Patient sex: M
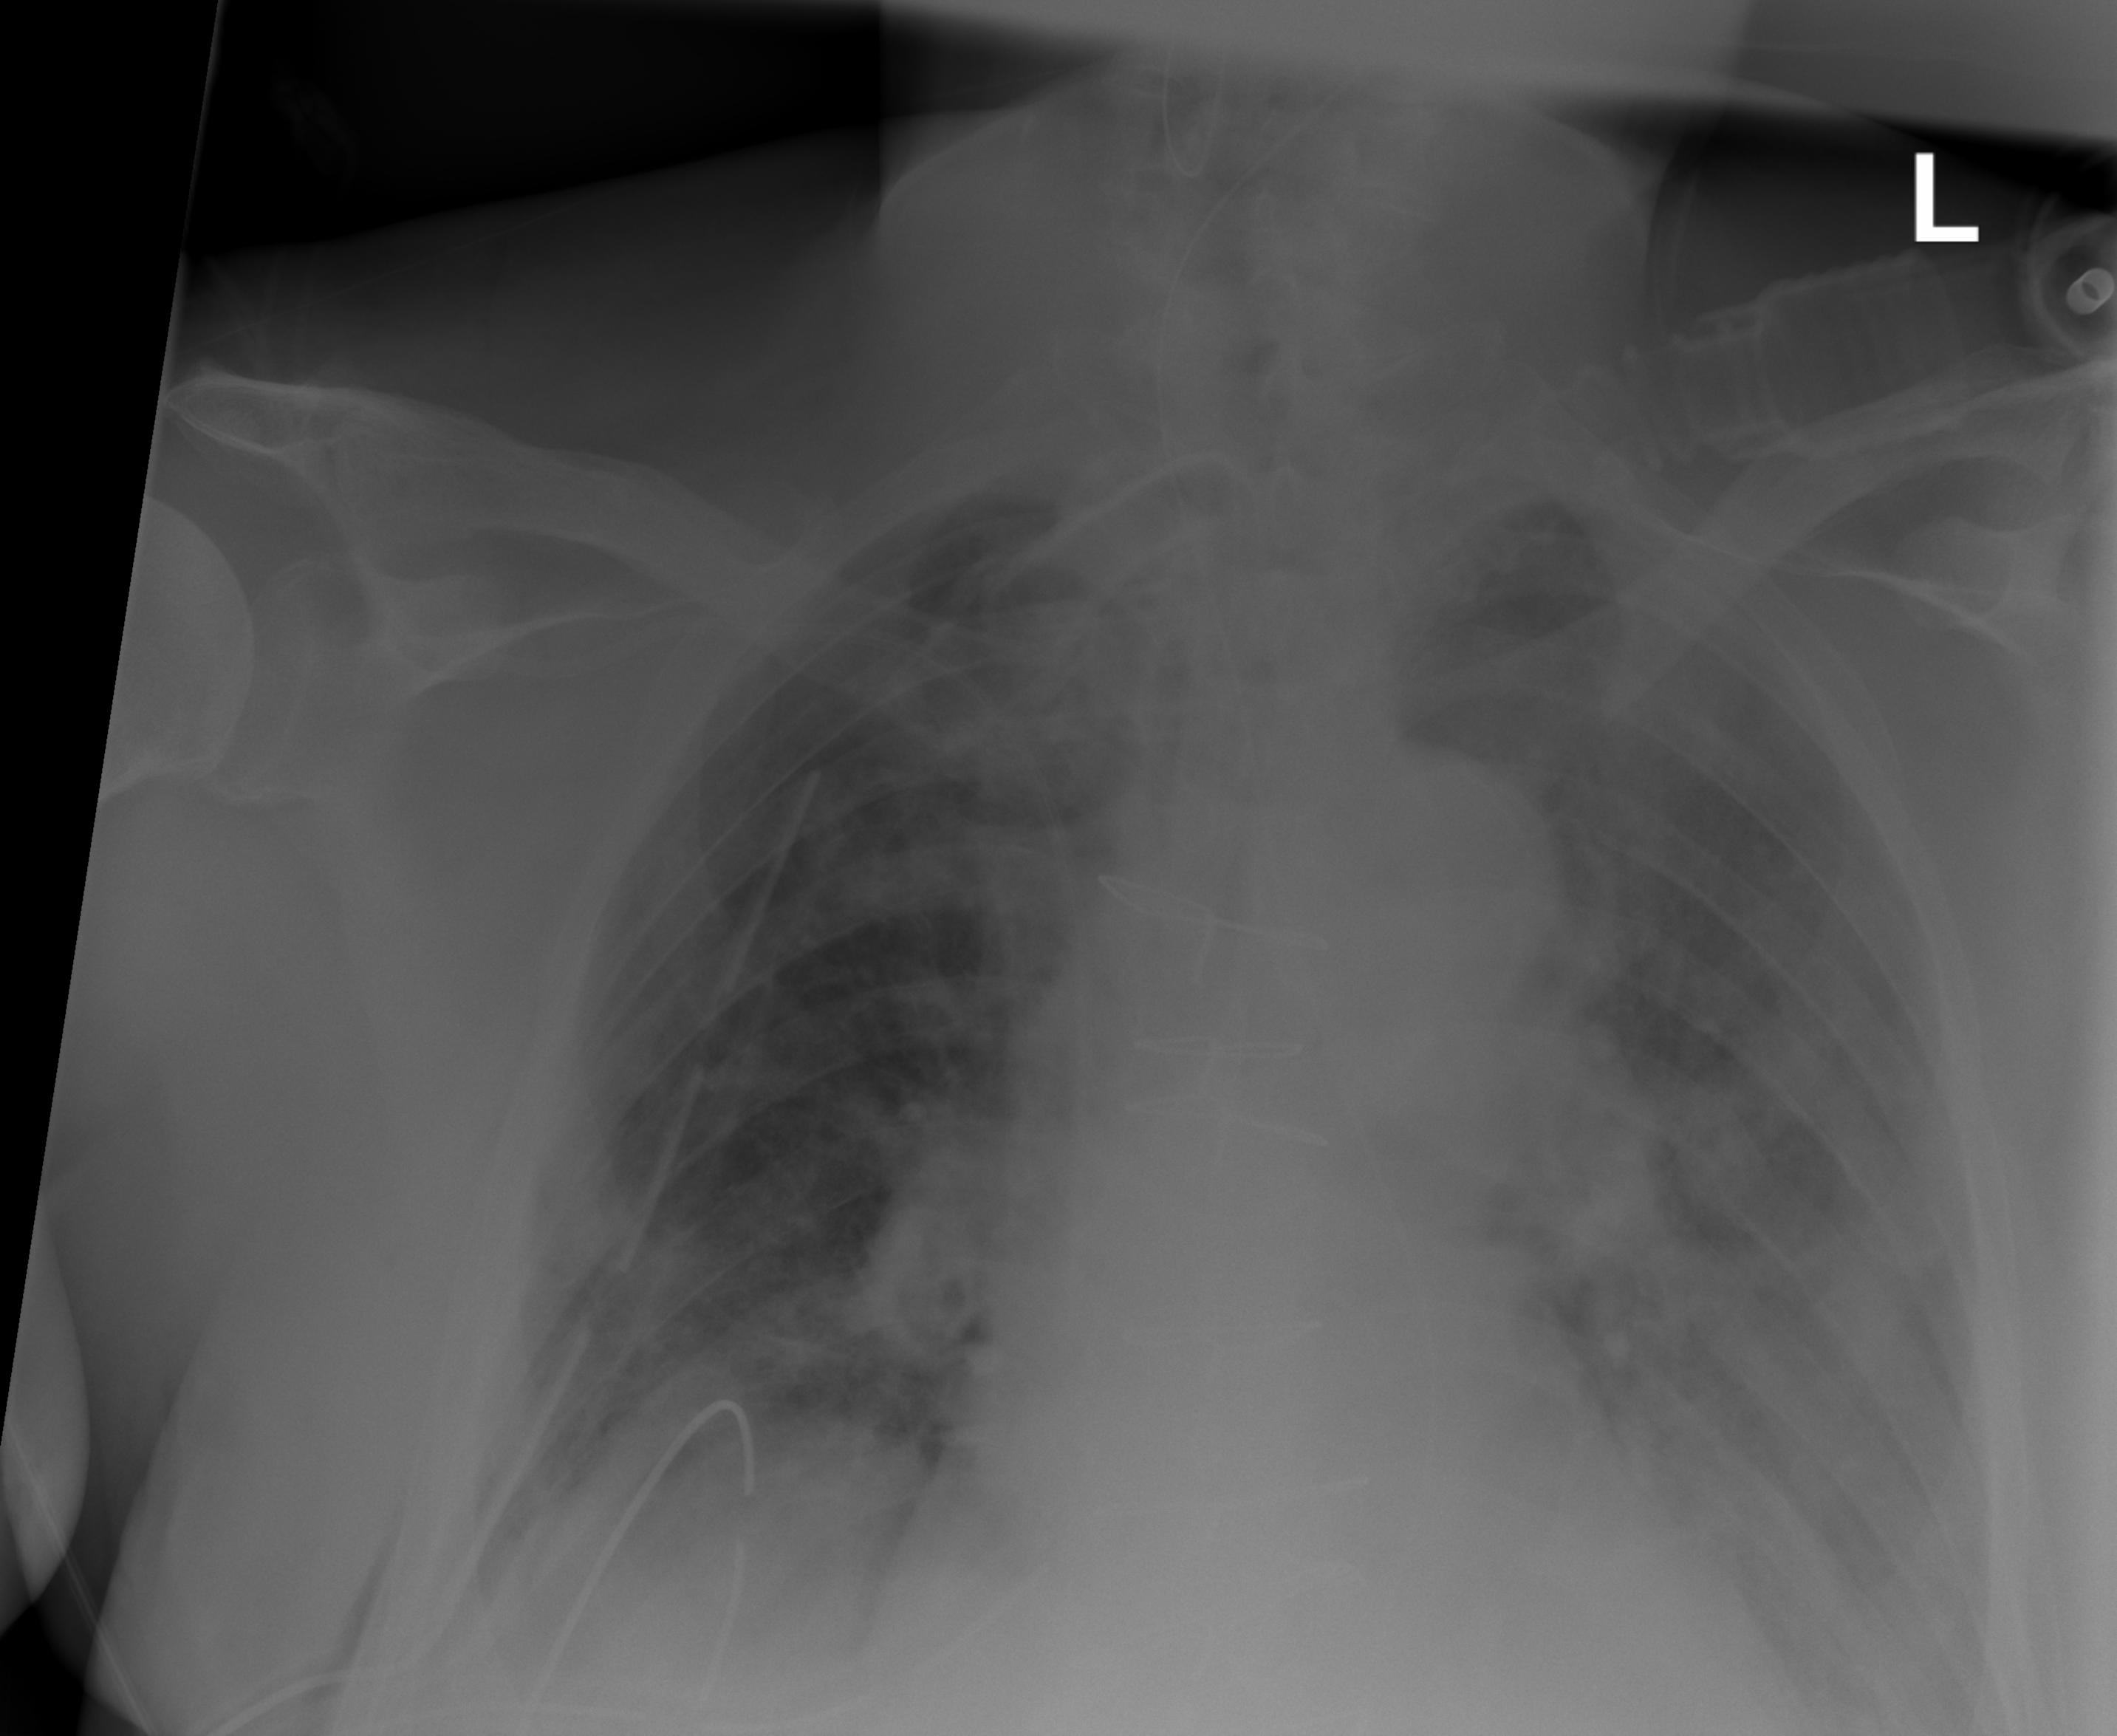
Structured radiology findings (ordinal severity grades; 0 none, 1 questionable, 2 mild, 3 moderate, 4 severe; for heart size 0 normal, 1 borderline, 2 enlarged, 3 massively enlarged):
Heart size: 2
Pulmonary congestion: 2
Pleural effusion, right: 0
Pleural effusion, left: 2
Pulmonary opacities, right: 2
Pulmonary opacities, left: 3
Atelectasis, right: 2
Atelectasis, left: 2